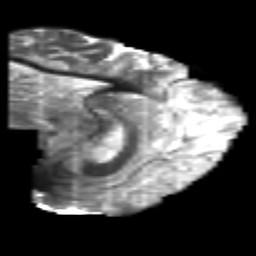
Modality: T2w
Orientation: sagittal
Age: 35
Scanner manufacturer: philips
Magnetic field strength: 3 T
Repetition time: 8.584 s
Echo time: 0.127 s